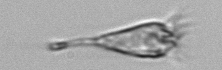
Label: Paratontonia_gracillima